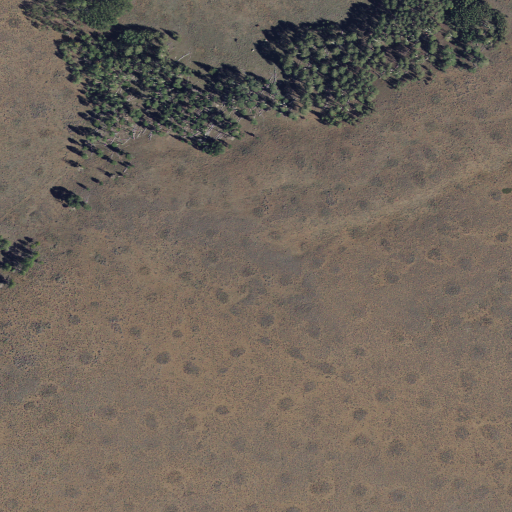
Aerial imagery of plain(s) in Utah named Roundup Flat containing shrub, deciduous forest, and mixed forest